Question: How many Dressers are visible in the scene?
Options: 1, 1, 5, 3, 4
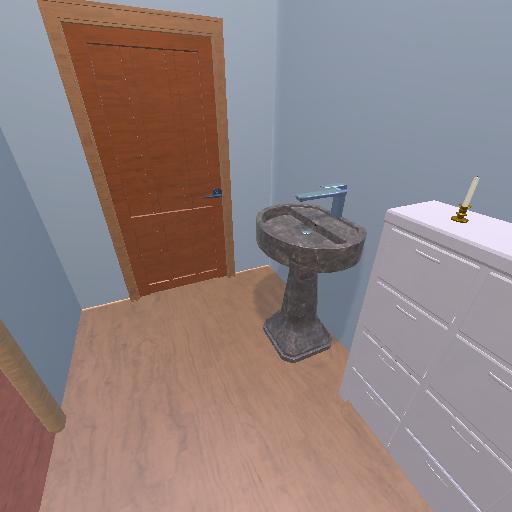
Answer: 1